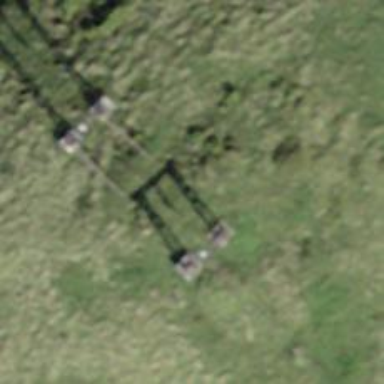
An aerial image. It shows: Pylon used for aerialway.